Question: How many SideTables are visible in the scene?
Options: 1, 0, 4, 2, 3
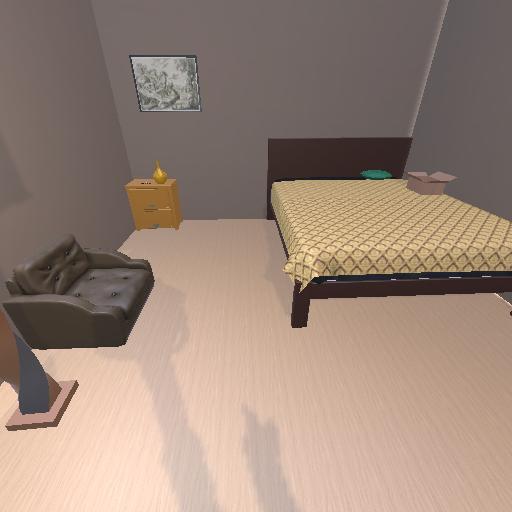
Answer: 1